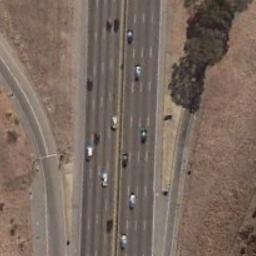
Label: freeway